一年级 · 算术
小芳还差（）元。

13 元

我只

有 6 元

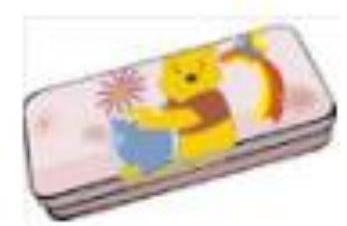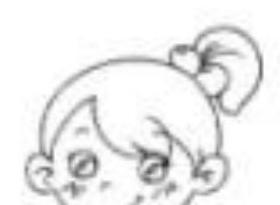
A、 7
B、 12
C、 15

答案: A
解析: 解A; 13-6=7 元